Question:
My question here is what data structure should I use to distribute the work to each threads and get the calculated value from them. First thing in my mind is fill vector[0] .. vector[63999] (for 800x800 pixel) with struct that holds x,y and iterate_value. Pass those vector to each node -> then further divide the given vector to each core(Os-thread) -> then further divide the given vector to each thread. Is there any other possible way to send and received the values? and also if I do it in vector way should I pass the vector by pass by value or pass by reference, which one would be better in this case ?
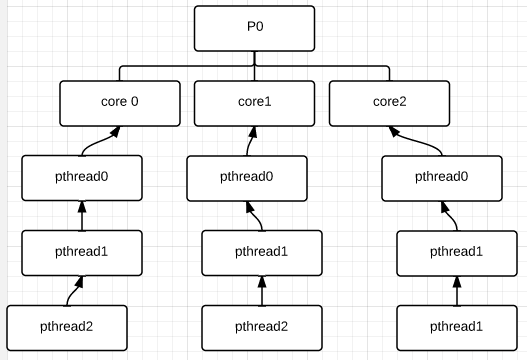
Answer: Different points of the mandelbrot set take varying amounts of time to compute (points near the edge are more expensive), so giving each worker an even number of pixels will have some of them finishing faster than others.
Break the image into small rectangles (tiles). Create a work list using a multithreaded queue, and fill it with the tiles. Each worker thread loops, picking a tile off the work list and submitting the results, until the work list is empty.